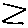
Label: zigzag